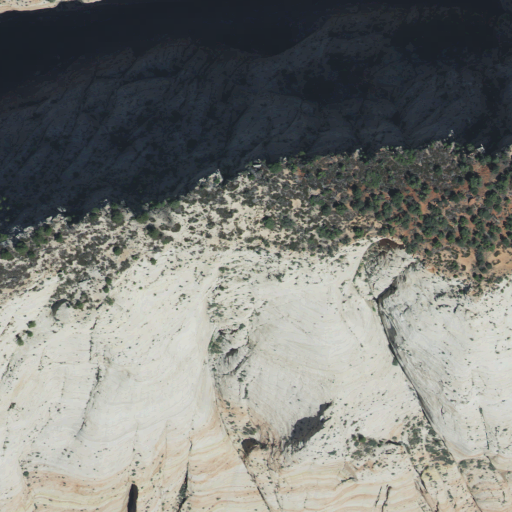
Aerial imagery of mountain in Utah named Twin Brothers containing shrub, barren land, and evergreen forest